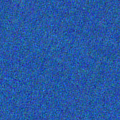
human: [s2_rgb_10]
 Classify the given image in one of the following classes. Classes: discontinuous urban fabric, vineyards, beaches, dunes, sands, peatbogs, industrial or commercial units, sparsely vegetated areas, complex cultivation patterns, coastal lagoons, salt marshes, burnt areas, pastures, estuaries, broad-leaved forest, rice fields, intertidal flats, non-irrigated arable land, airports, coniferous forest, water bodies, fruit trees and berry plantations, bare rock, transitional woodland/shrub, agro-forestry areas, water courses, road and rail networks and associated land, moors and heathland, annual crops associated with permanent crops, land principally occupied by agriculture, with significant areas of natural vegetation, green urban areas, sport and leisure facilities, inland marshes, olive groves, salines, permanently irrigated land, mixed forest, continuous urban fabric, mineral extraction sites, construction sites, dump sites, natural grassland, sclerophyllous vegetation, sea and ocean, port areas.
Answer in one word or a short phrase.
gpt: sea and ocean